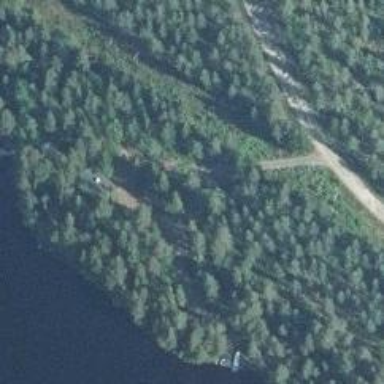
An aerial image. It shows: Driveway designated as service road. It features man-made cutline.